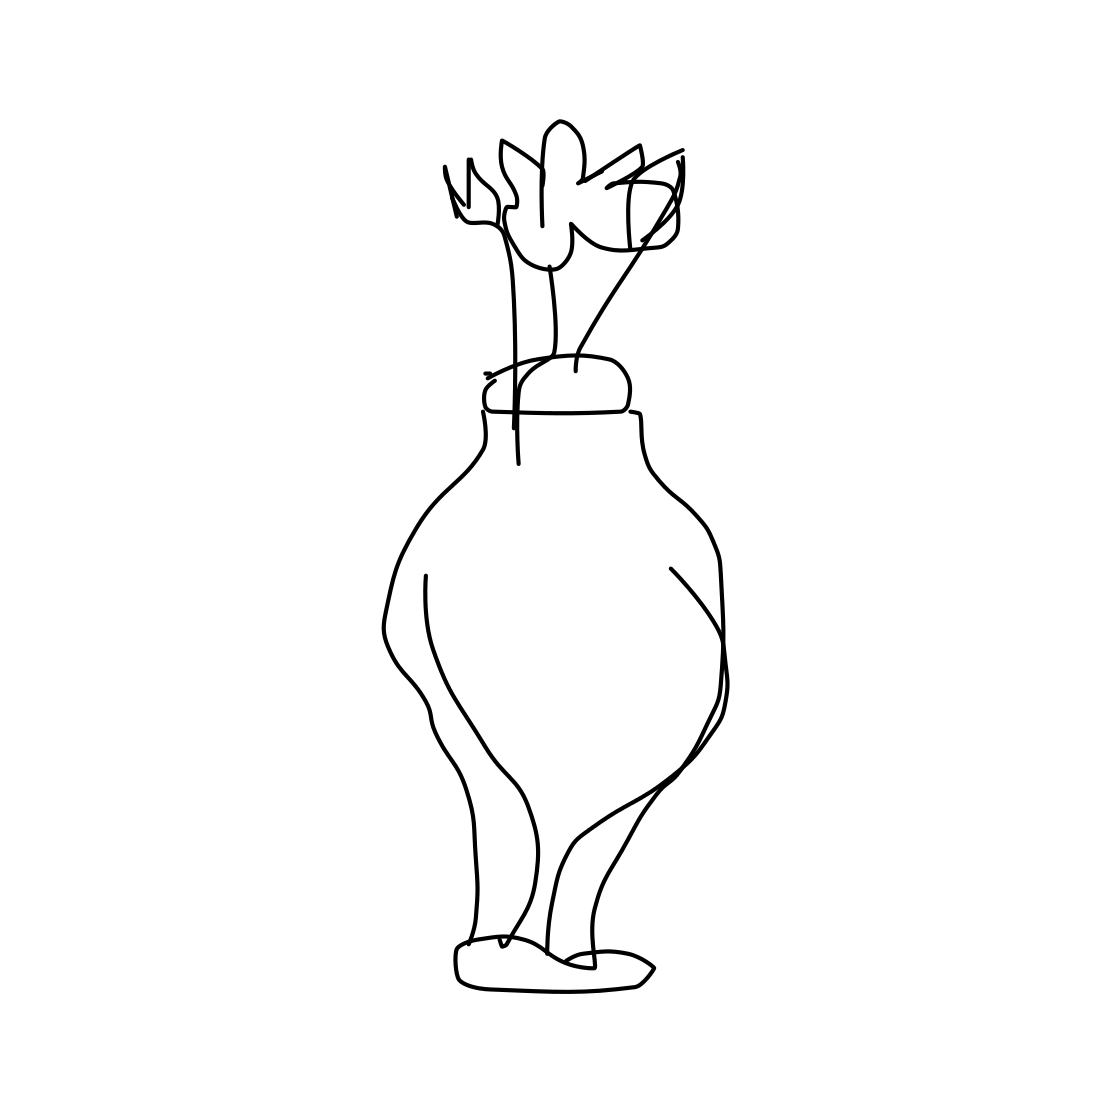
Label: vase